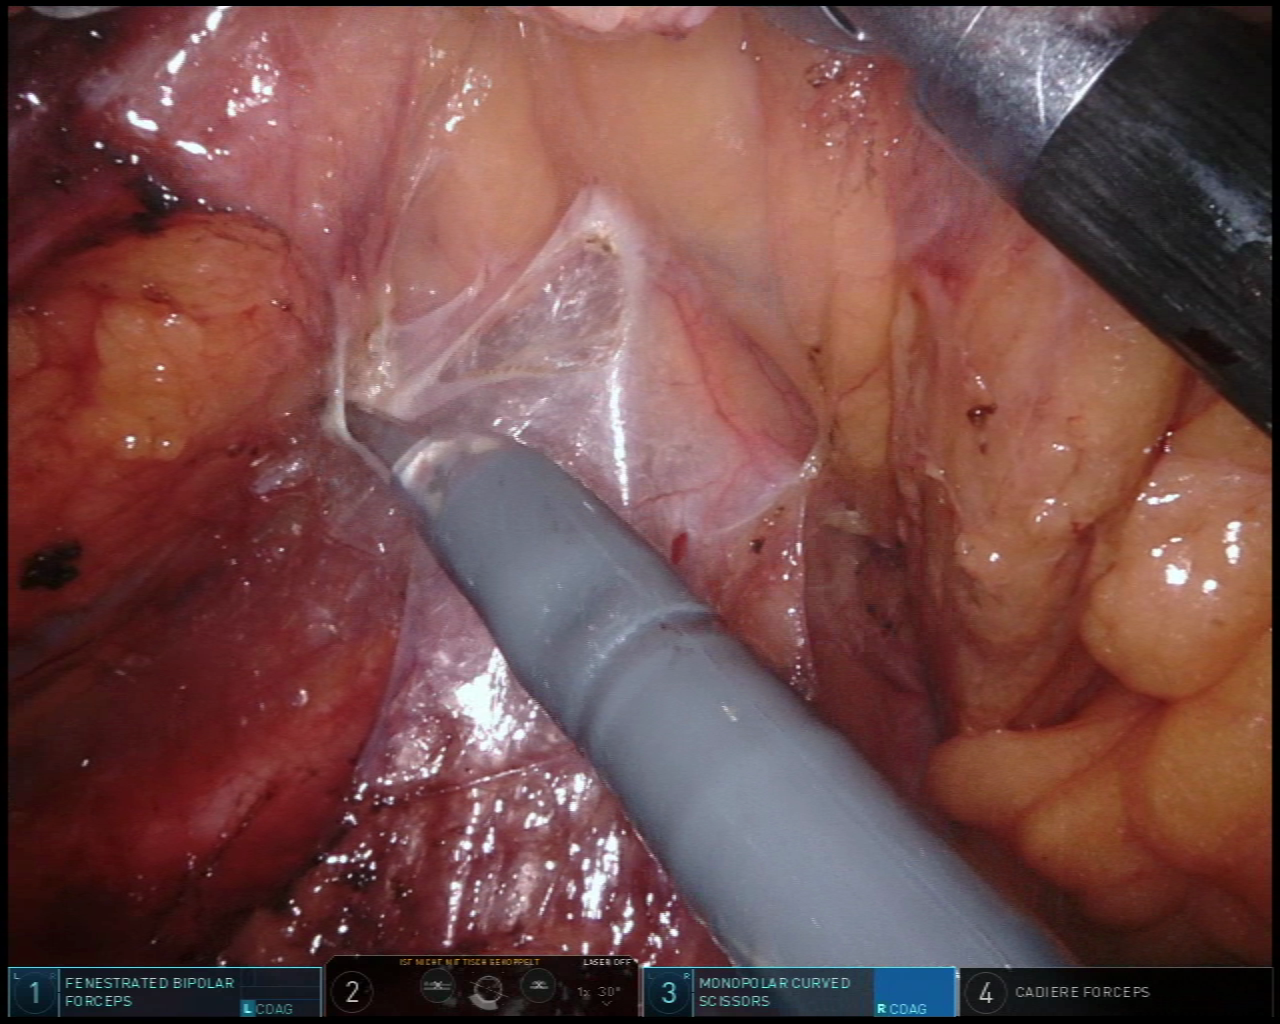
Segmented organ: ureter
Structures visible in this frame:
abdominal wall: no
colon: no
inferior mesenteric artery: no
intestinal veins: no
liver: no
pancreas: no
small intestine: no
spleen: no
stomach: no
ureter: yes
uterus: no
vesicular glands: no